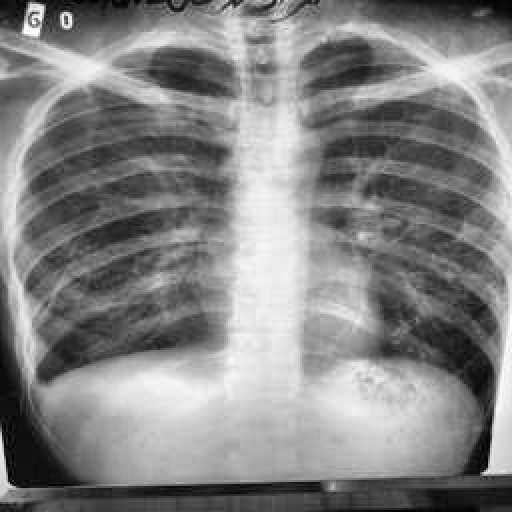
Finding: TUBERCULOSIS